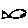
Label: fish